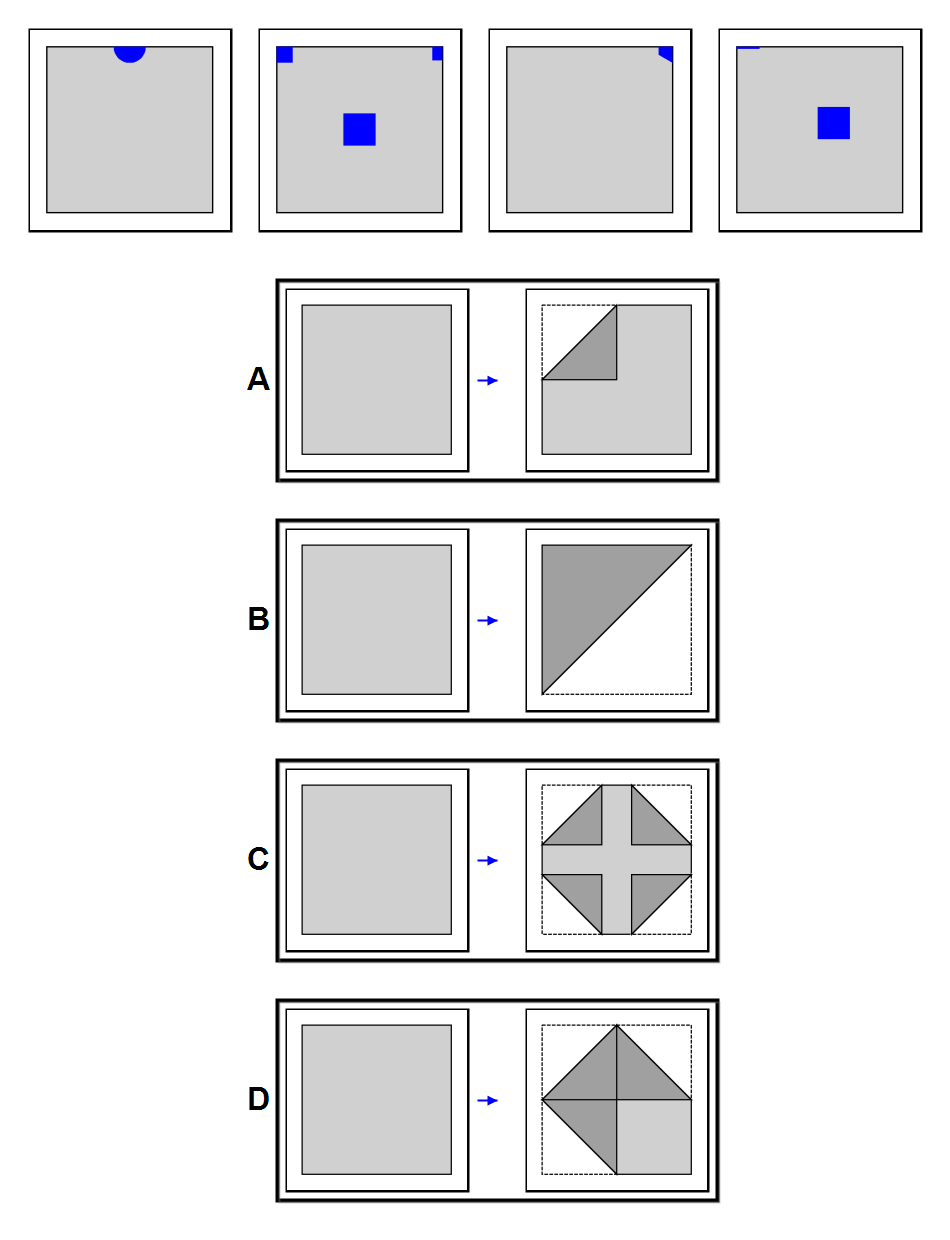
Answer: A